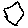
Label: hexagon